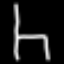
Label: chair